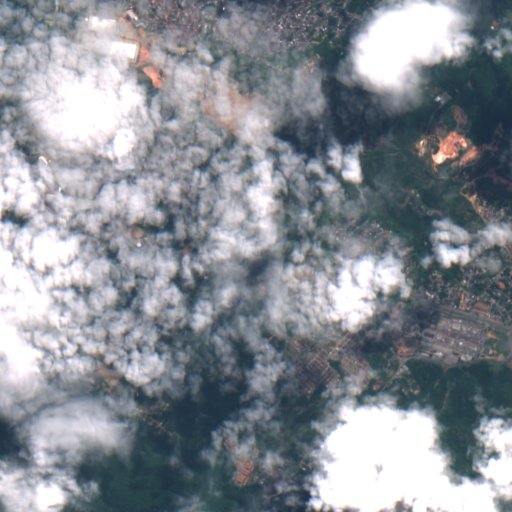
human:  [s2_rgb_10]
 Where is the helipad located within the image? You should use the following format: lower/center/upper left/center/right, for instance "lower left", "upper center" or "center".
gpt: The helipad is located in the upper left of the image.
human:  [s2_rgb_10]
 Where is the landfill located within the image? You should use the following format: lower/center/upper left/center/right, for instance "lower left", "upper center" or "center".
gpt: The landfill is located in the lower right of the image.
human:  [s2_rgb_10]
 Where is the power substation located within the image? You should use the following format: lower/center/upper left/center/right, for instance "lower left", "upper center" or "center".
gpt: The power substation is located in the upper left of the image.
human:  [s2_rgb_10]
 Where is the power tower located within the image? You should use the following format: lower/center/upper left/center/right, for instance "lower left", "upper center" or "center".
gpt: There is no power tower in the image.